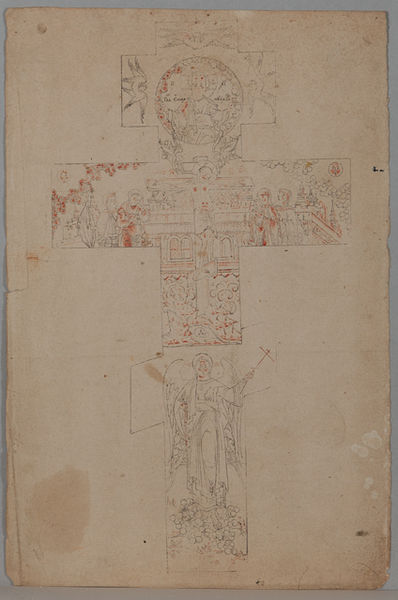
Titel: Christ on the Cross with Apostles from an Icon Pattern Book
Standort: Amherst (Massachusetts, USA)
Institution: Mead Art Museum, Amherst College
Schlagwörter: beige, church, gathering, hands, men, people, red, religious, white, black, dress, figures, grey, group, painting, windows, flowers, picture, plant, wine, angel, angels, man, building, house, orange, sun, trees, flat, light, drawing, paper, frame, sketch, birds, saint, cross, wings, scene, roses, person, city, ink, rectangle, chirst, jesus, square, map, pencil, religion, circle, lines, dove, god, book, christ, rough, globe, miniature, christian, pray, sphinx, concept, triangle, halo, unfinished, incomplete, blueprint, graphite, damaged, re, seraphim, cherubim, jesue, abgel, human body, the last supper, mpa